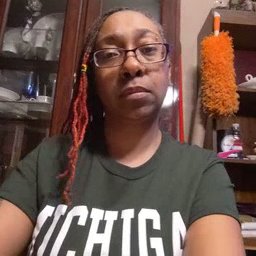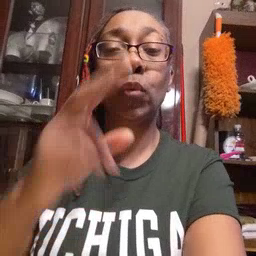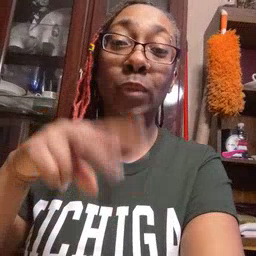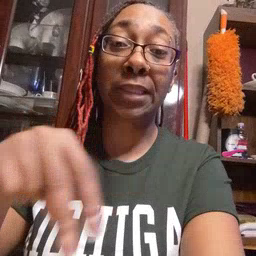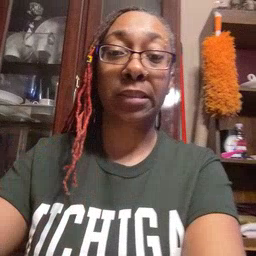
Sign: read